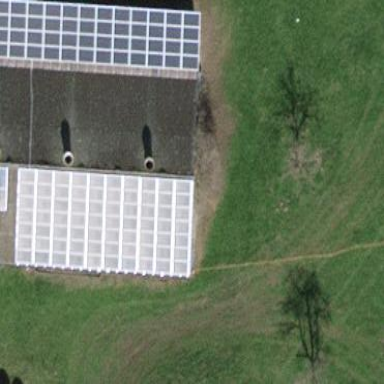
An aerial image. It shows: Solar photovoltaic panel generator producing electricity as small installation.